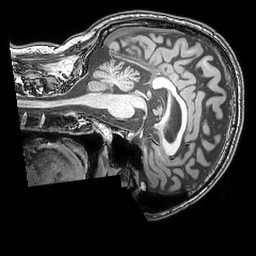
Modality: T1w
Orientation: sagittal
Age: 41
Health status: ill
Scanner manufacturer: philips
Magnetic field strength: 3 T
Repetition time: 0.007 s
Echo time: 0.0035 s